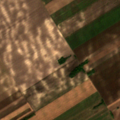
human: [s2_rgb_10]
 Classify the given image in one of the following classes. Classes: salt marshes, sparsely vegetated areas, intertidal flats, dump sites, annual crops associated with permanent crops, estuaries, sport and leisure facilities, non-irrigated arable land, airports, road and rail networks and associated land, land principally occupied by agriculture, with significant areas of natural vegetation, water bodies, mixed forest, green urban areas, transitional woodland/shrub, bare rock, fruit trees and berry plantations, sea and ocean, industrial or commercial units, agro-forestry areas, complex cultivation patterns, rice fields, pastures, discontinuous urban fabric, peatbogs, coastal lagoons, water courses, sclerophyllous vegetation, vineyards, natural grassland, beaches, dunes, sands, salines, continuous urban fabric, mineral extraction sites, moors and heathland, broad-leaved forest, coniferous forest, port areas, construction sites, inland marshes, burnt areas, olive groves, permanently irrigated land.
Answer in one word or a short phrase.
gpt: non-irrigated arable land